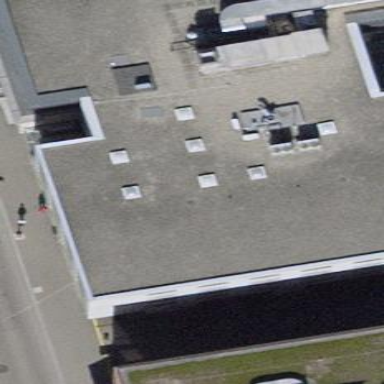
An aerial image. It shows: Flat-roofed school building.